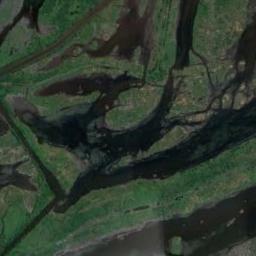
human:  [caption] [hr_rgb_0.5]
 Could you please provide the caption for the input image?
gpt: There are many different shapes and sizes of water around the wetlands .

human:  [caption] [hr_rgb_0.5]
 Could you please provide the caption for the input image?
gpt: In the river in a wetland there are brown trivial bare land with sparse green plants on the bare land .

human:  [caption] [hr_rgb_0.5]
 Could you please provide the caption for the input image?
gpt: About a third of this wetland is green .

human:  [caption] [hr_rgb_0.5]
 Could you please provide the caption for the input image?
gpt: The wetland consists of bare land, Green plants and water .

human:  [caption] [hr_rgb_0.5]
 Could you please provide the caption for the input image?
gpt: There are many green areas and water areas on the wetland .